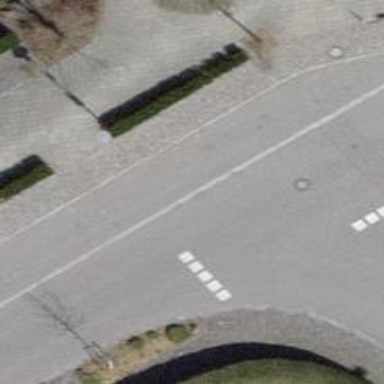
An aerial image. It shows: Bus stop with platform for public transport.